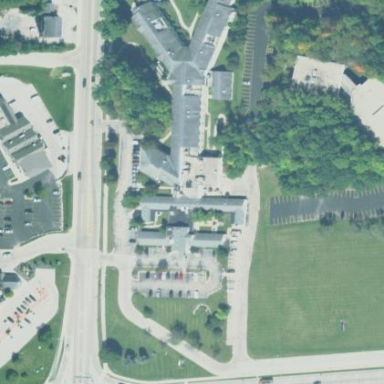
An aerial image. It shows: Building that serves as nursing home.